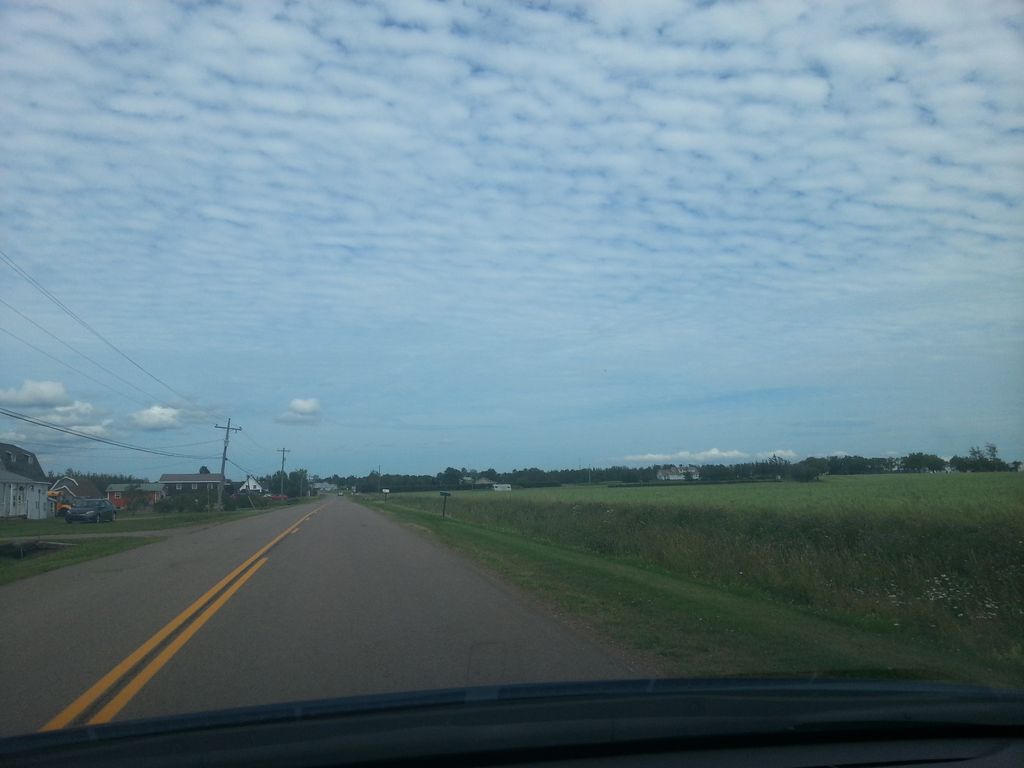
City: charlottetown